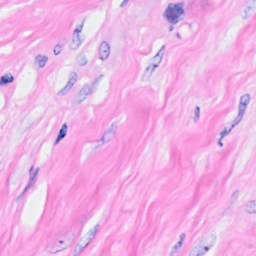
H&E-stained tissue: Breast